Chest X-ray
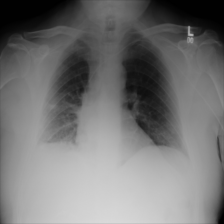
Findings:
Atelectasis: positive
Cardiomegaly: negative
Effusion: negative
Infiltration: negative
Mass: negative
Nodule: negative
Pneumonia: negative
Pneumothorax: negative
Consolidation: negative
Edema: negative
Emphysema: negative
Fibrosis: negative
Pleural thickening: negative
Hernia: negative